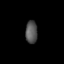
Tissue: lung
Cell type: Epithelial cells
Senescence score: 0.1571
Nuclear area (px): 262
Mean DAPI intensity: 84.328